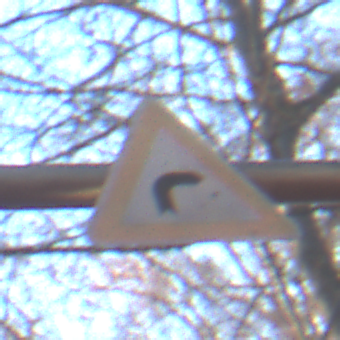
Verkehrszeichen: KurveRechts
Umgebung: Outdoor, Nature
Tageszeit: SunriseSunset
Wetter: Clear
Licht: Natural
Jahreszeit: Autumn
Kontrast: HighContrast